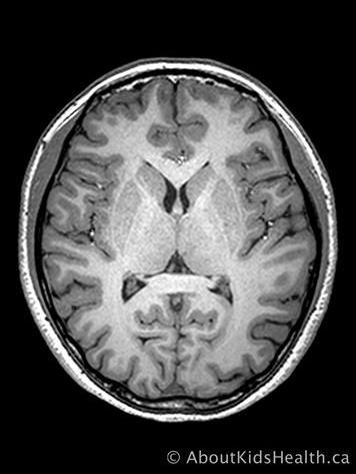
Label: notumor